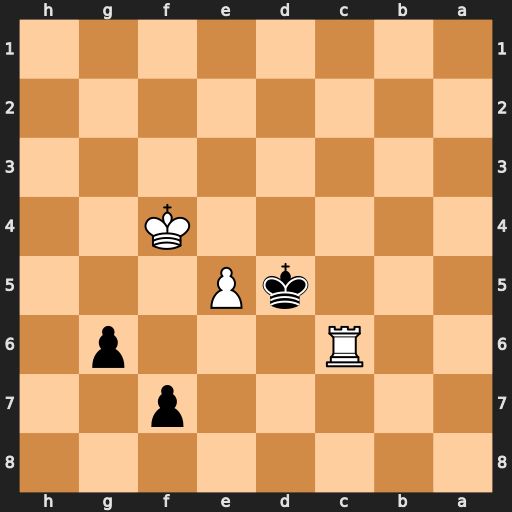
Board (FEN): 8/5p2/2R3p1/3kP3/5K2/8/8/8
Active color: b
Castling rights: -
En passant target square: -
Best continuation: Kxc6 Kg5 Kd5 Kf6 g5